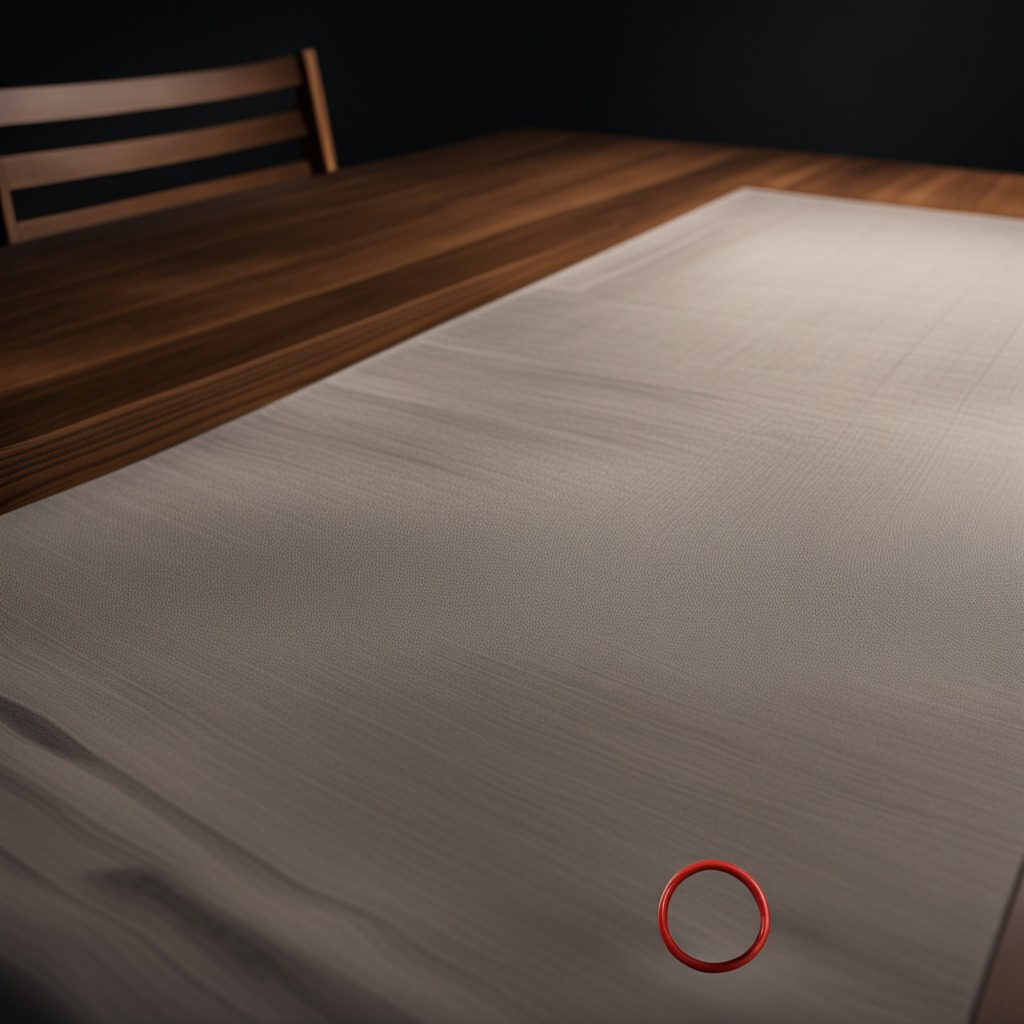
A rubber O-ring is lying on the wooden table.